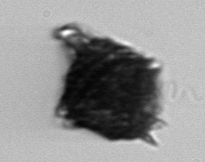
Label: Gonyaulax